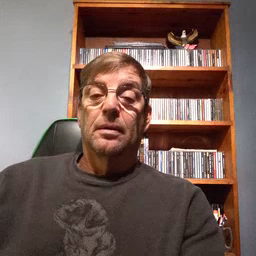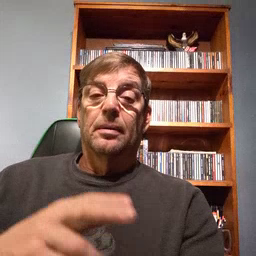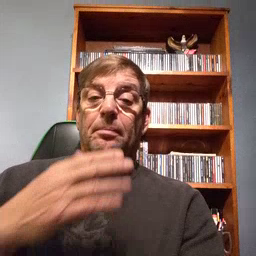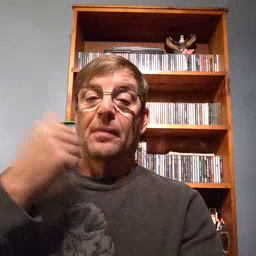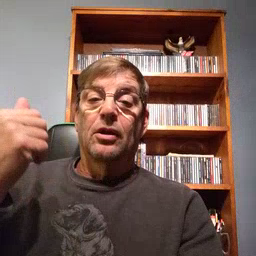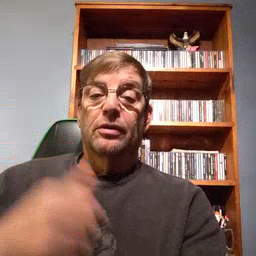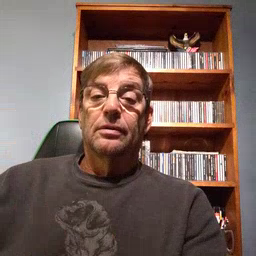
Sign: better